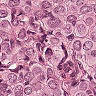
Metastatic tissue present: yes